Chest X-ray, PA view. Patient: 50 years old, sex F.
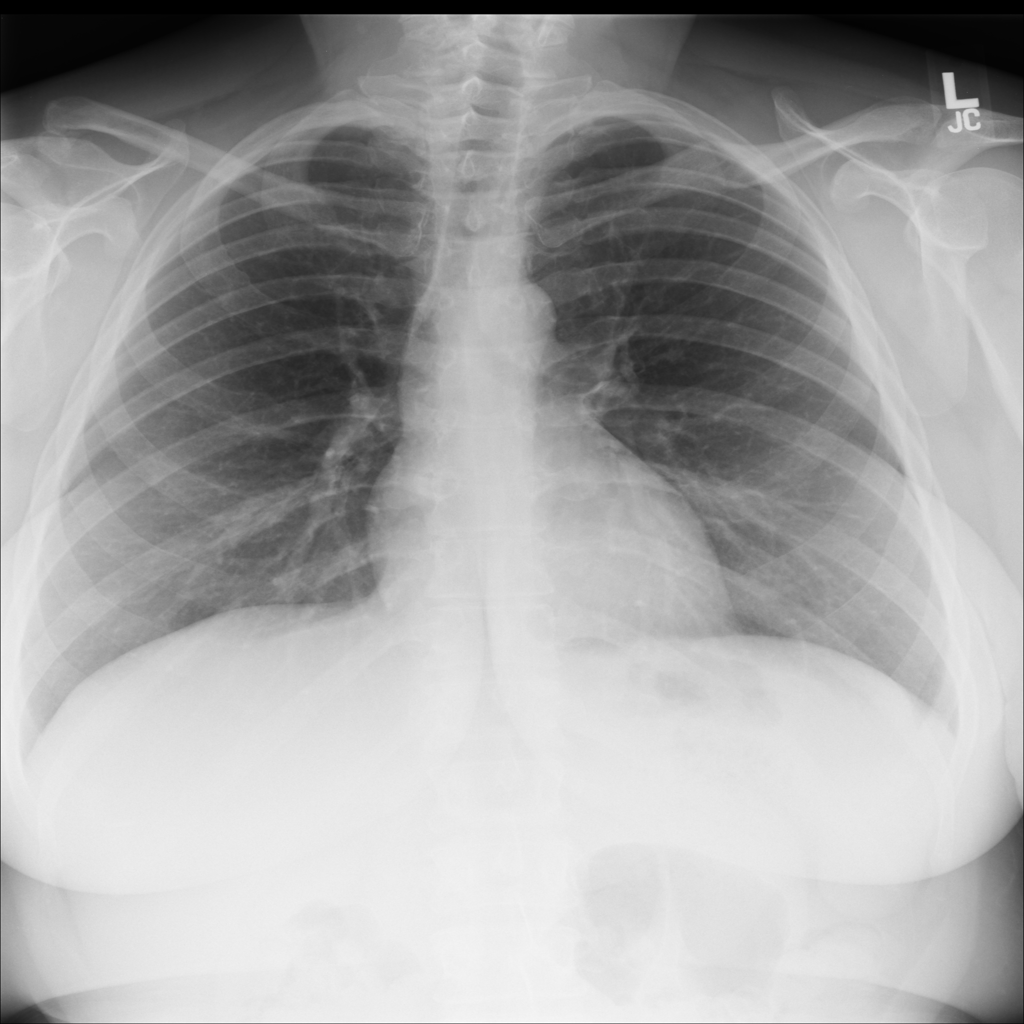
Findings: No Finding